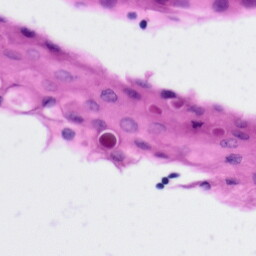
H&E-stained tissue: Tonsil